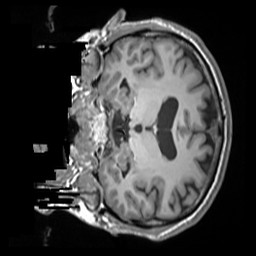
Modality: T1w
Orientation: coronal
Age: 30
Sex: male
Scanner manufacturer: siemens
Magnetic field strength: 3 T
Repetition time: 1.55 s
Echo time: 0.00234 s